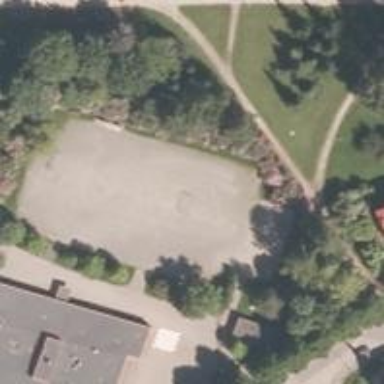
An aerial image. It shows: Basketball court located in leisure land pitch.